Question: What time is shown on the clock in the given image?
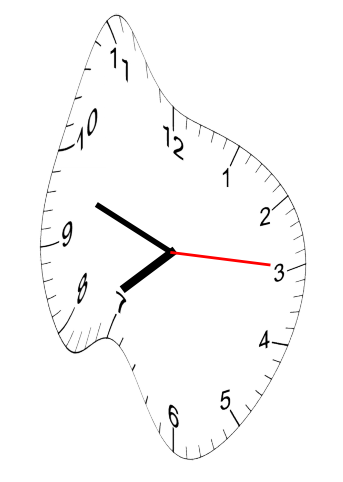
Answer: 07:48:15